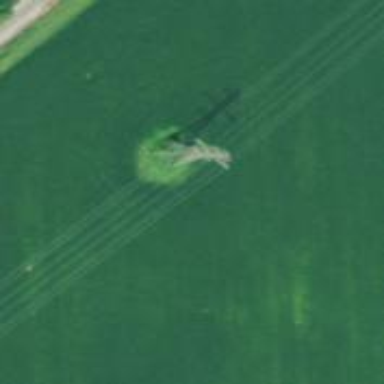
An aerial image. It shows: Lattice structure tower used for power distribution.